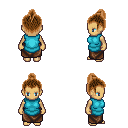
a pixel art fantasy rpg character, female body template, human, tanned skin, teal tunic, robe skirt, brown short topknot hairstyle, four views (front, back, left, right), 2x2 character sprite sheet, small pixel art, hard edges, no anti-aliasing